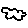
Label: cloud